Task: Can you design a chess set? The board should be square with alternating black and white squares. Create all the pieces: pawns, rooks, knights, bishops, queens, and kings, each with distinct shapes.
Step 2038:
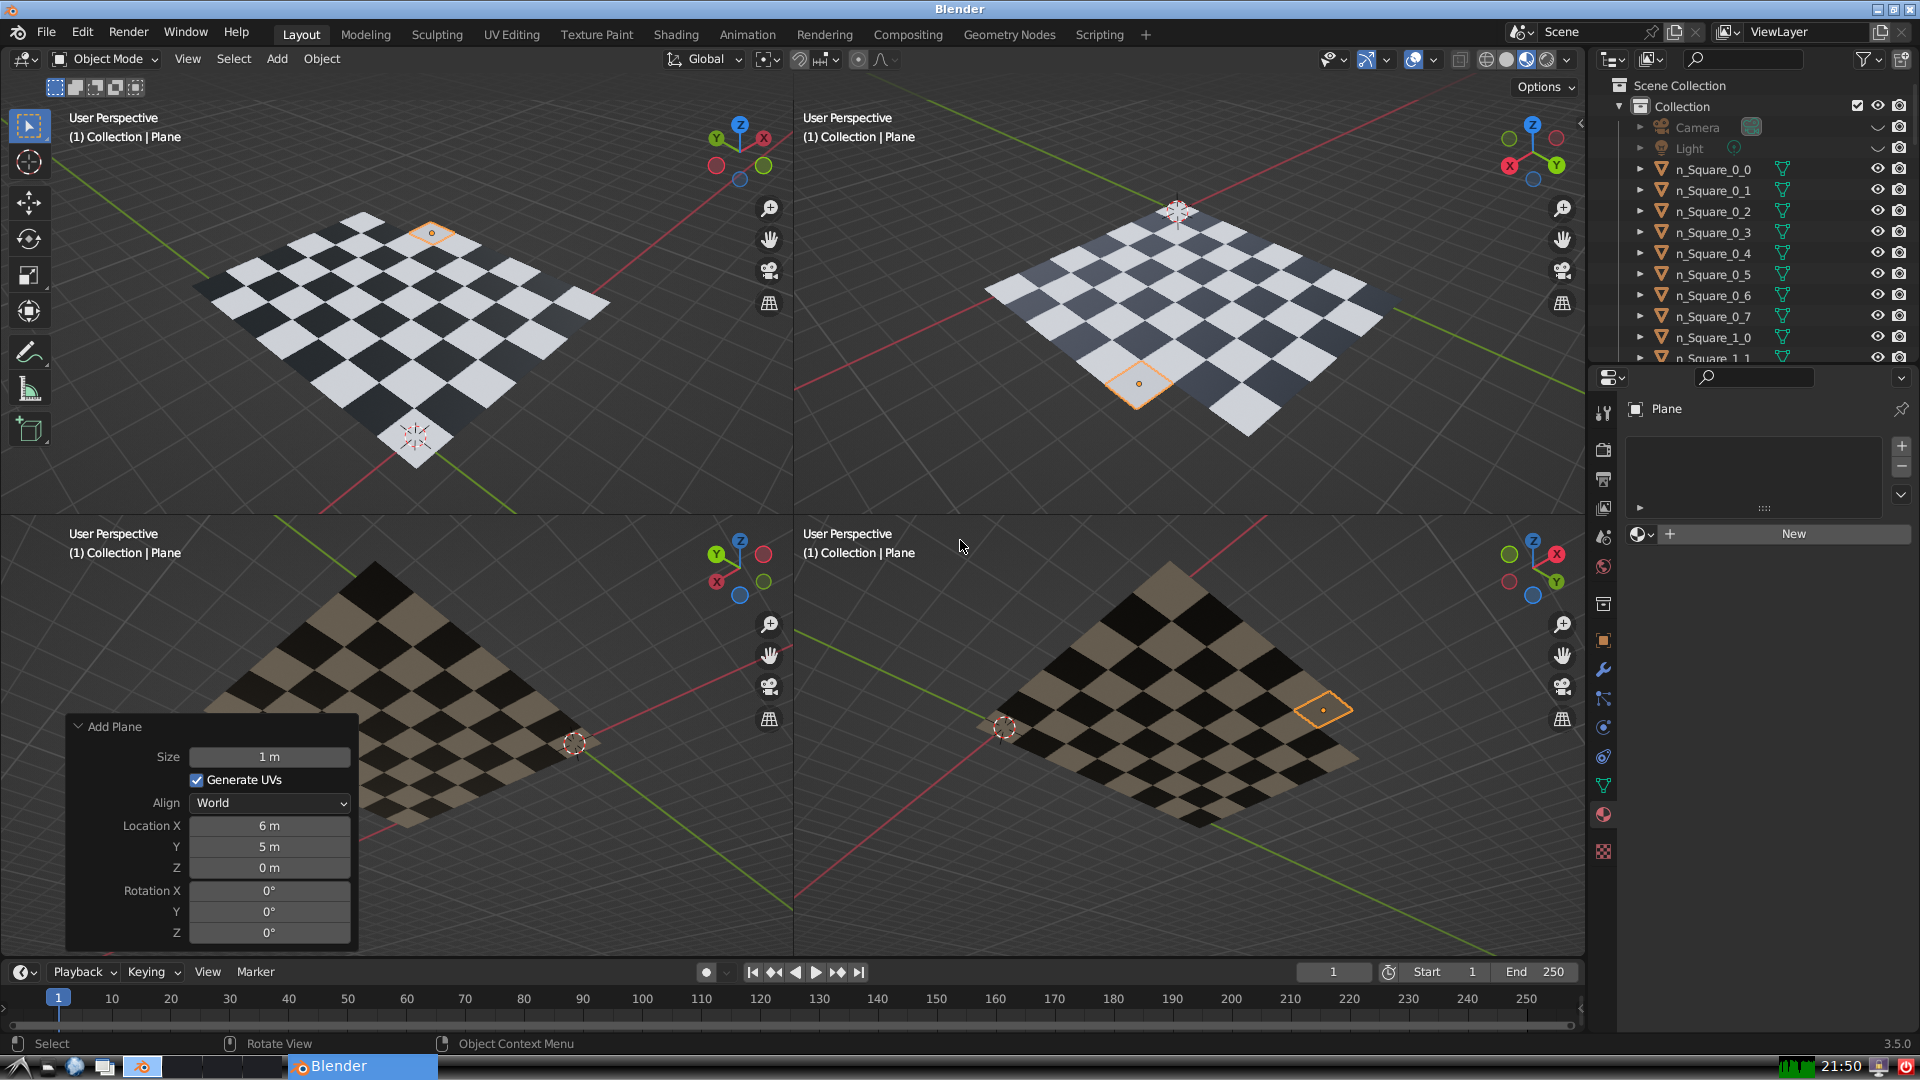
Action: {"key_press": ['Ctrl, Home']}